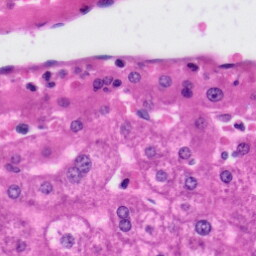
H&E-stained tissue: Liver